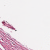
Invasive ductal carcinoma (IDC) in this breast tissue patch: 0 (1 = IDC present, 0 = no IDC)